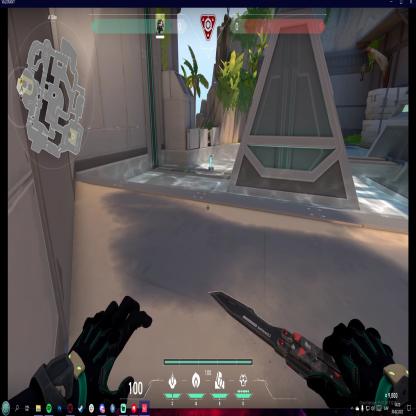
Label: planted spike